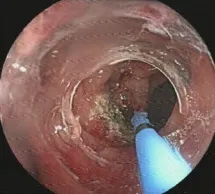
The endoscopic resection, and ,argon plasma coagulation of the tumour.
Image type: endoscopy (gi_endoscopy)